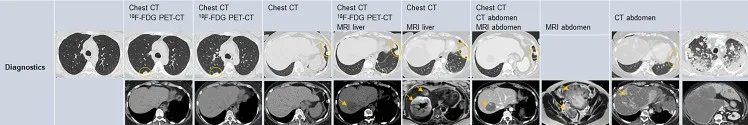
Time course of events after lung transplantation. 18F-FDG PET-CT, 18F-fluorodeoxyglucose PET-CT; PTNB, percutaneous transthoracic needle lung biopsies. Radiography images: 1) chest CT of March 2013, axial reconstruction pulmonary window: normal lung parenchyma. 2) Chest CT of March and September 2016, axial reconstruction pulmonary window: nodule in the upper right lobe. Axial reconstruction soft tissue window: normal liver parenchyma. 3) Chest CT of April 2017, axial reconstruction pulmonary window: two nodules at the left costodiaphragmatic sinus. Axial reconstruction soft tissue window: normal liver parenchyma. 4) Chest CT of April 2018, axial reconstruction pulmonary window: two nodules at the left costodiaphragmatic sinus; axial reconstruction soft tissue window: largest of two hypodense liver lesions with a diameter of 38 mm. 5) Chest CT of August 2018, axial reconstruction pulmonary window: two lung nodules have merged into one large lesion. Hepatic MRI, T2-weighted axial reconstruction: partly real increase in volume and partly due to intralesional bleeding. 6) Chest and abdominal CT of May 2019, axial reconstruction pulmonary and soft tissue window: significant decrease in volume of the lung and liver lesions after conversion to sirolimus. 7) MRI abdomen of November 2019, T2-weighted axial reconstruction: enlarged ovaries, especially the left one, with mixed solid tissue lesions. 8) CT abdomen of January 2020, axial reconstruction pulmonary window: volume increase of the lung lesion at the left costodiaphragmatic sinus; axial reconstruction soft tissue window: massive tumor progression of the liver lesions. 9) Chest and abdominal CT of October 2019, axial reconstruction pulmonary and soft tissue window: massive tumor progression of the lung and liver lesions. Large figures of the radiography can be found in the
Supplementary Materials.
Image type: radiology (ct)